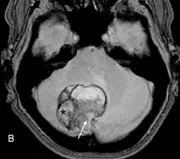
Brain MRI scan at diagnosis in 2016. (GRE), and . Blooming effect in GRE. Highly suspicious for melanic or pigmented components. Also, note the coexistent intraparenchymal hematoma [* in (A-D)]. Mass was firmly attached to dural surface compressing right transverse dural sinus (doble arrowhead in D, postcontrast T1WI).
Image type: radiology (mri)